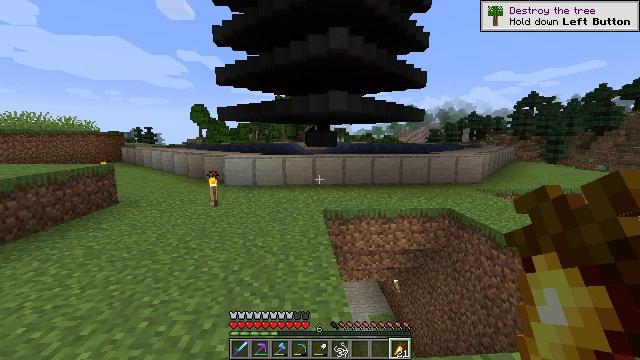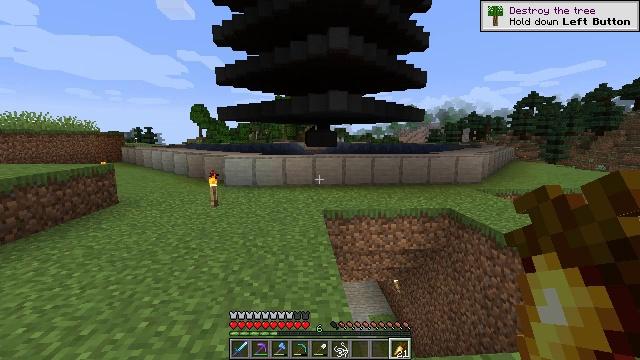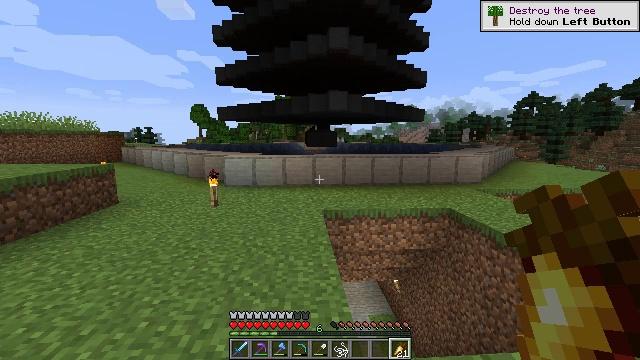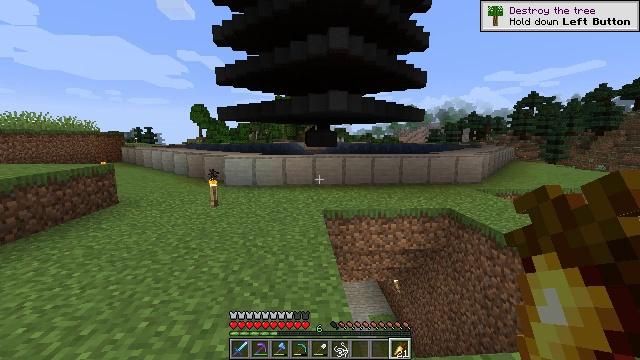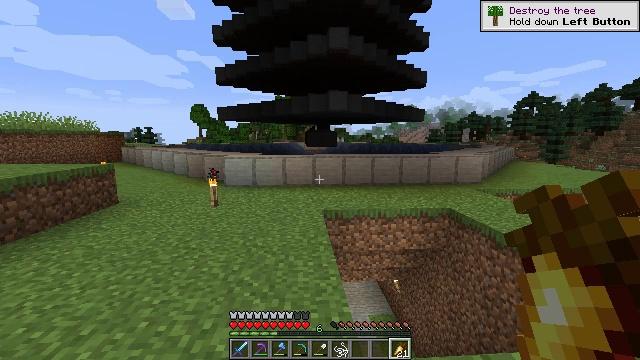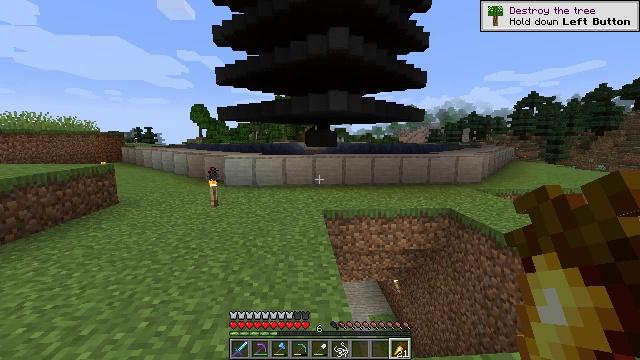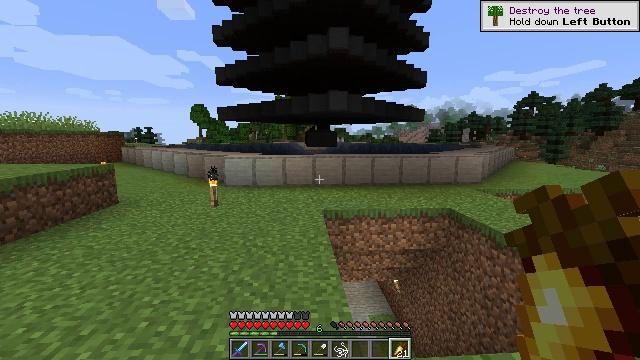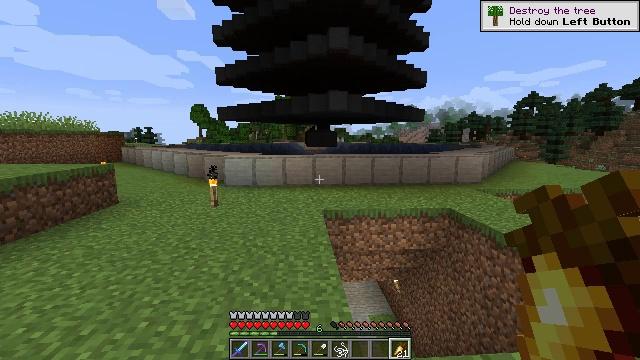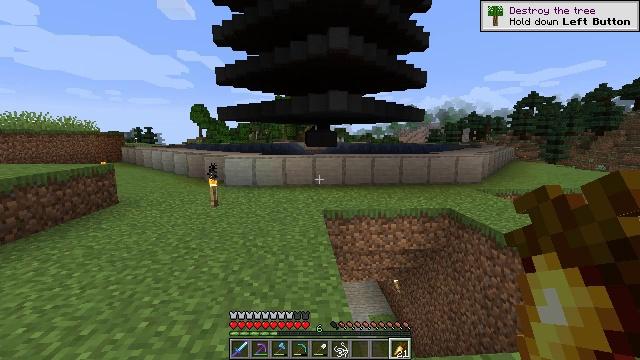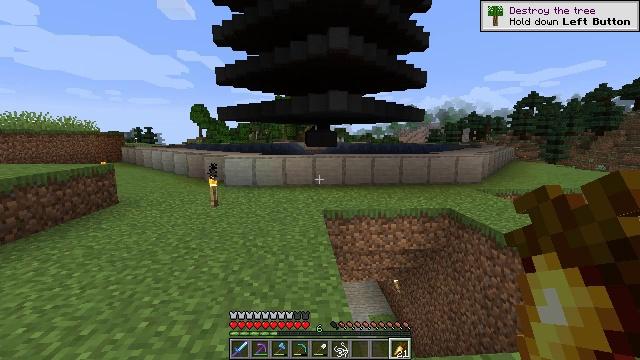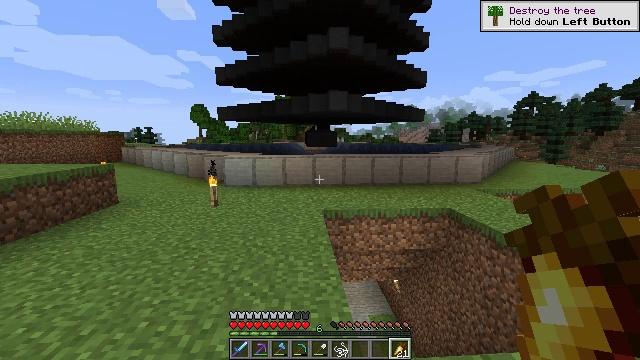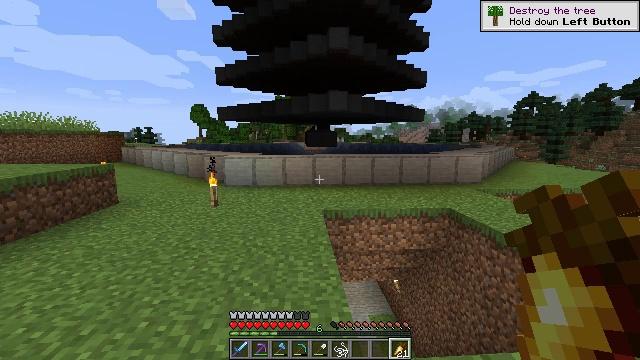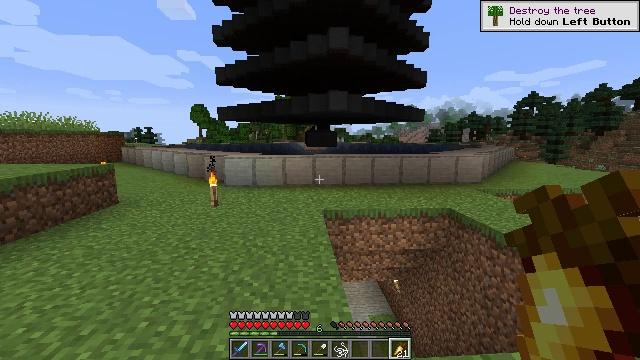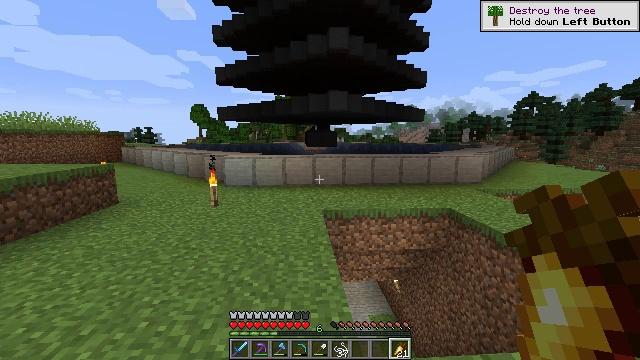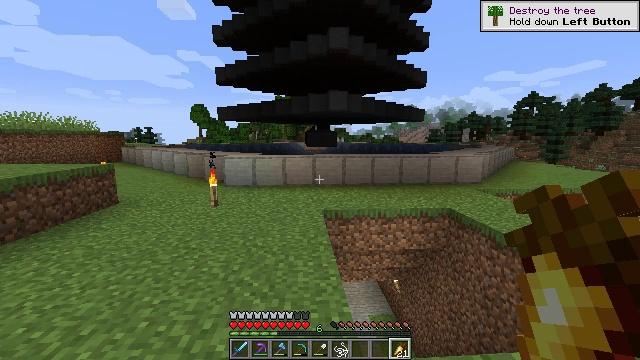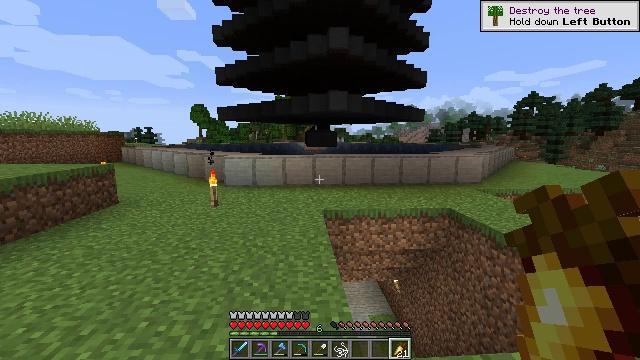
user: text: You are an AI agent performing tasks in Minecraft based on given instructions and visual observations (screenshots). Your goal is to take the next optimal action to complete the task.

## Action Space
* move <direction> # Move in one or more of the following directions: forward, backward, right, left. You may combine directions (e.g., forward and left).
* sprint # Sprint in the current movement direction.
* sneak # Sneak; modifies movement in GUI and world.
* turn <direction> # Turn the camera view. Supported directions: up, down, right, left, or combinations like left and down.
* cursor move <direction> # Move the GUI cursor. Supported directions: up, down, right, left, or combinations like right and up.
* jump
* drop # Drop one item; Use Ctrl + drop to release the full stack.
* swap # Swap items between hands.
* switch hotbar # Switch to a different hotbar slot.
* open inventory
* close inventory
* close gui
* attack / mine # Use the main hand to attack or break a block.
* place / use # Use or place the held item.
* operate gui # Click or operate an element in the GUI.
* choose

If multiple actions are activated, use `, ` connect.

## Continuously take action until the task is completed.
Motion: motion action
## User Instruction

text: Use the furnace to smelt stone into smooth stone.
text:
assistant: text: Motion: no_op
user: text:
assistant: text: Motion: no_op
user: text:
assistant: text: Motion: no_op
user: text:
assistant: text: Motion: no_op
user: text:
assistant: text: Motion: no_op
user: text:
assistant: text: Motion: no_op
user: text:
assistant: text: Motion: no_op
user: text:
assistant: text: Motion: no_op
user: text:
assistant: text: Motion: no_op
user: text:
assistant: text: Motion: no_op
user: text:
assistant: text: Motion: no_op
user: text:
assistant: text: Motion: no_op
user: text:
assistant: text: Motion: no_op
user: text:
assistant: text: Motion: no_op
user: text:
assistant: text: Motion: no_op
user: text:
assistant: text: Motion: no_op
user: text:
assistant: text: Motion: no_op
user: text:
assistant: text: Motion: no_op
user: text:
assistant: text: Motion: no_op
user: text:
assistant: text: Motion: no_op
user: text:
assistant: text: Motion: no_op
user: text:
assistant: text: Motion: no_op
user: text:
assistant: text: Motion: no_op
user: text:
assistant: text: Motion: no_op
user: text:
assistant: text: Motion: no_op
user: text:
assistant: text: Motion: no_op
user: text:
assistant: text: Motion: no_op
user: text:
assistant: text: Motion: no_op
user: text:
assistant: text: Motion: no_op
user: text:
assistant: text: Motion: no_op